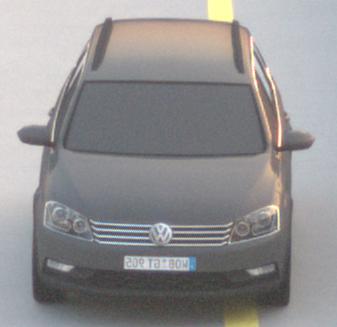
Make: VW
Model: Passat Alltrack 1.8 TSI
Detailed model: Passat (B7) Alltrack
Model produced from: 2012/03
Model produced until: 2013/06
Doors: 5
Color: gray
Road condition: dry road
Daytime: sunrise or sunset
Contrast: medium contrast